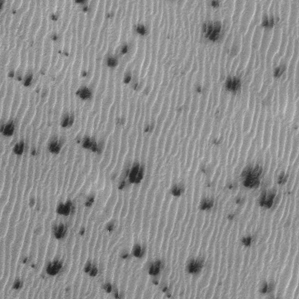
Label: frost